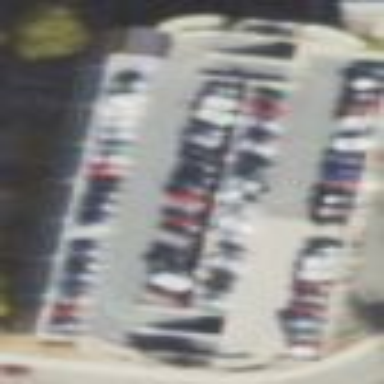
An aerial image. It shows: Building with parking space nearby.